Question: What grid size is selected?
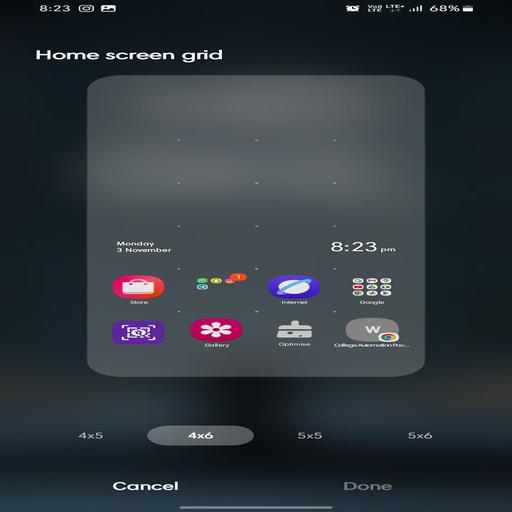
Answer: 4x6